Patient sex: M
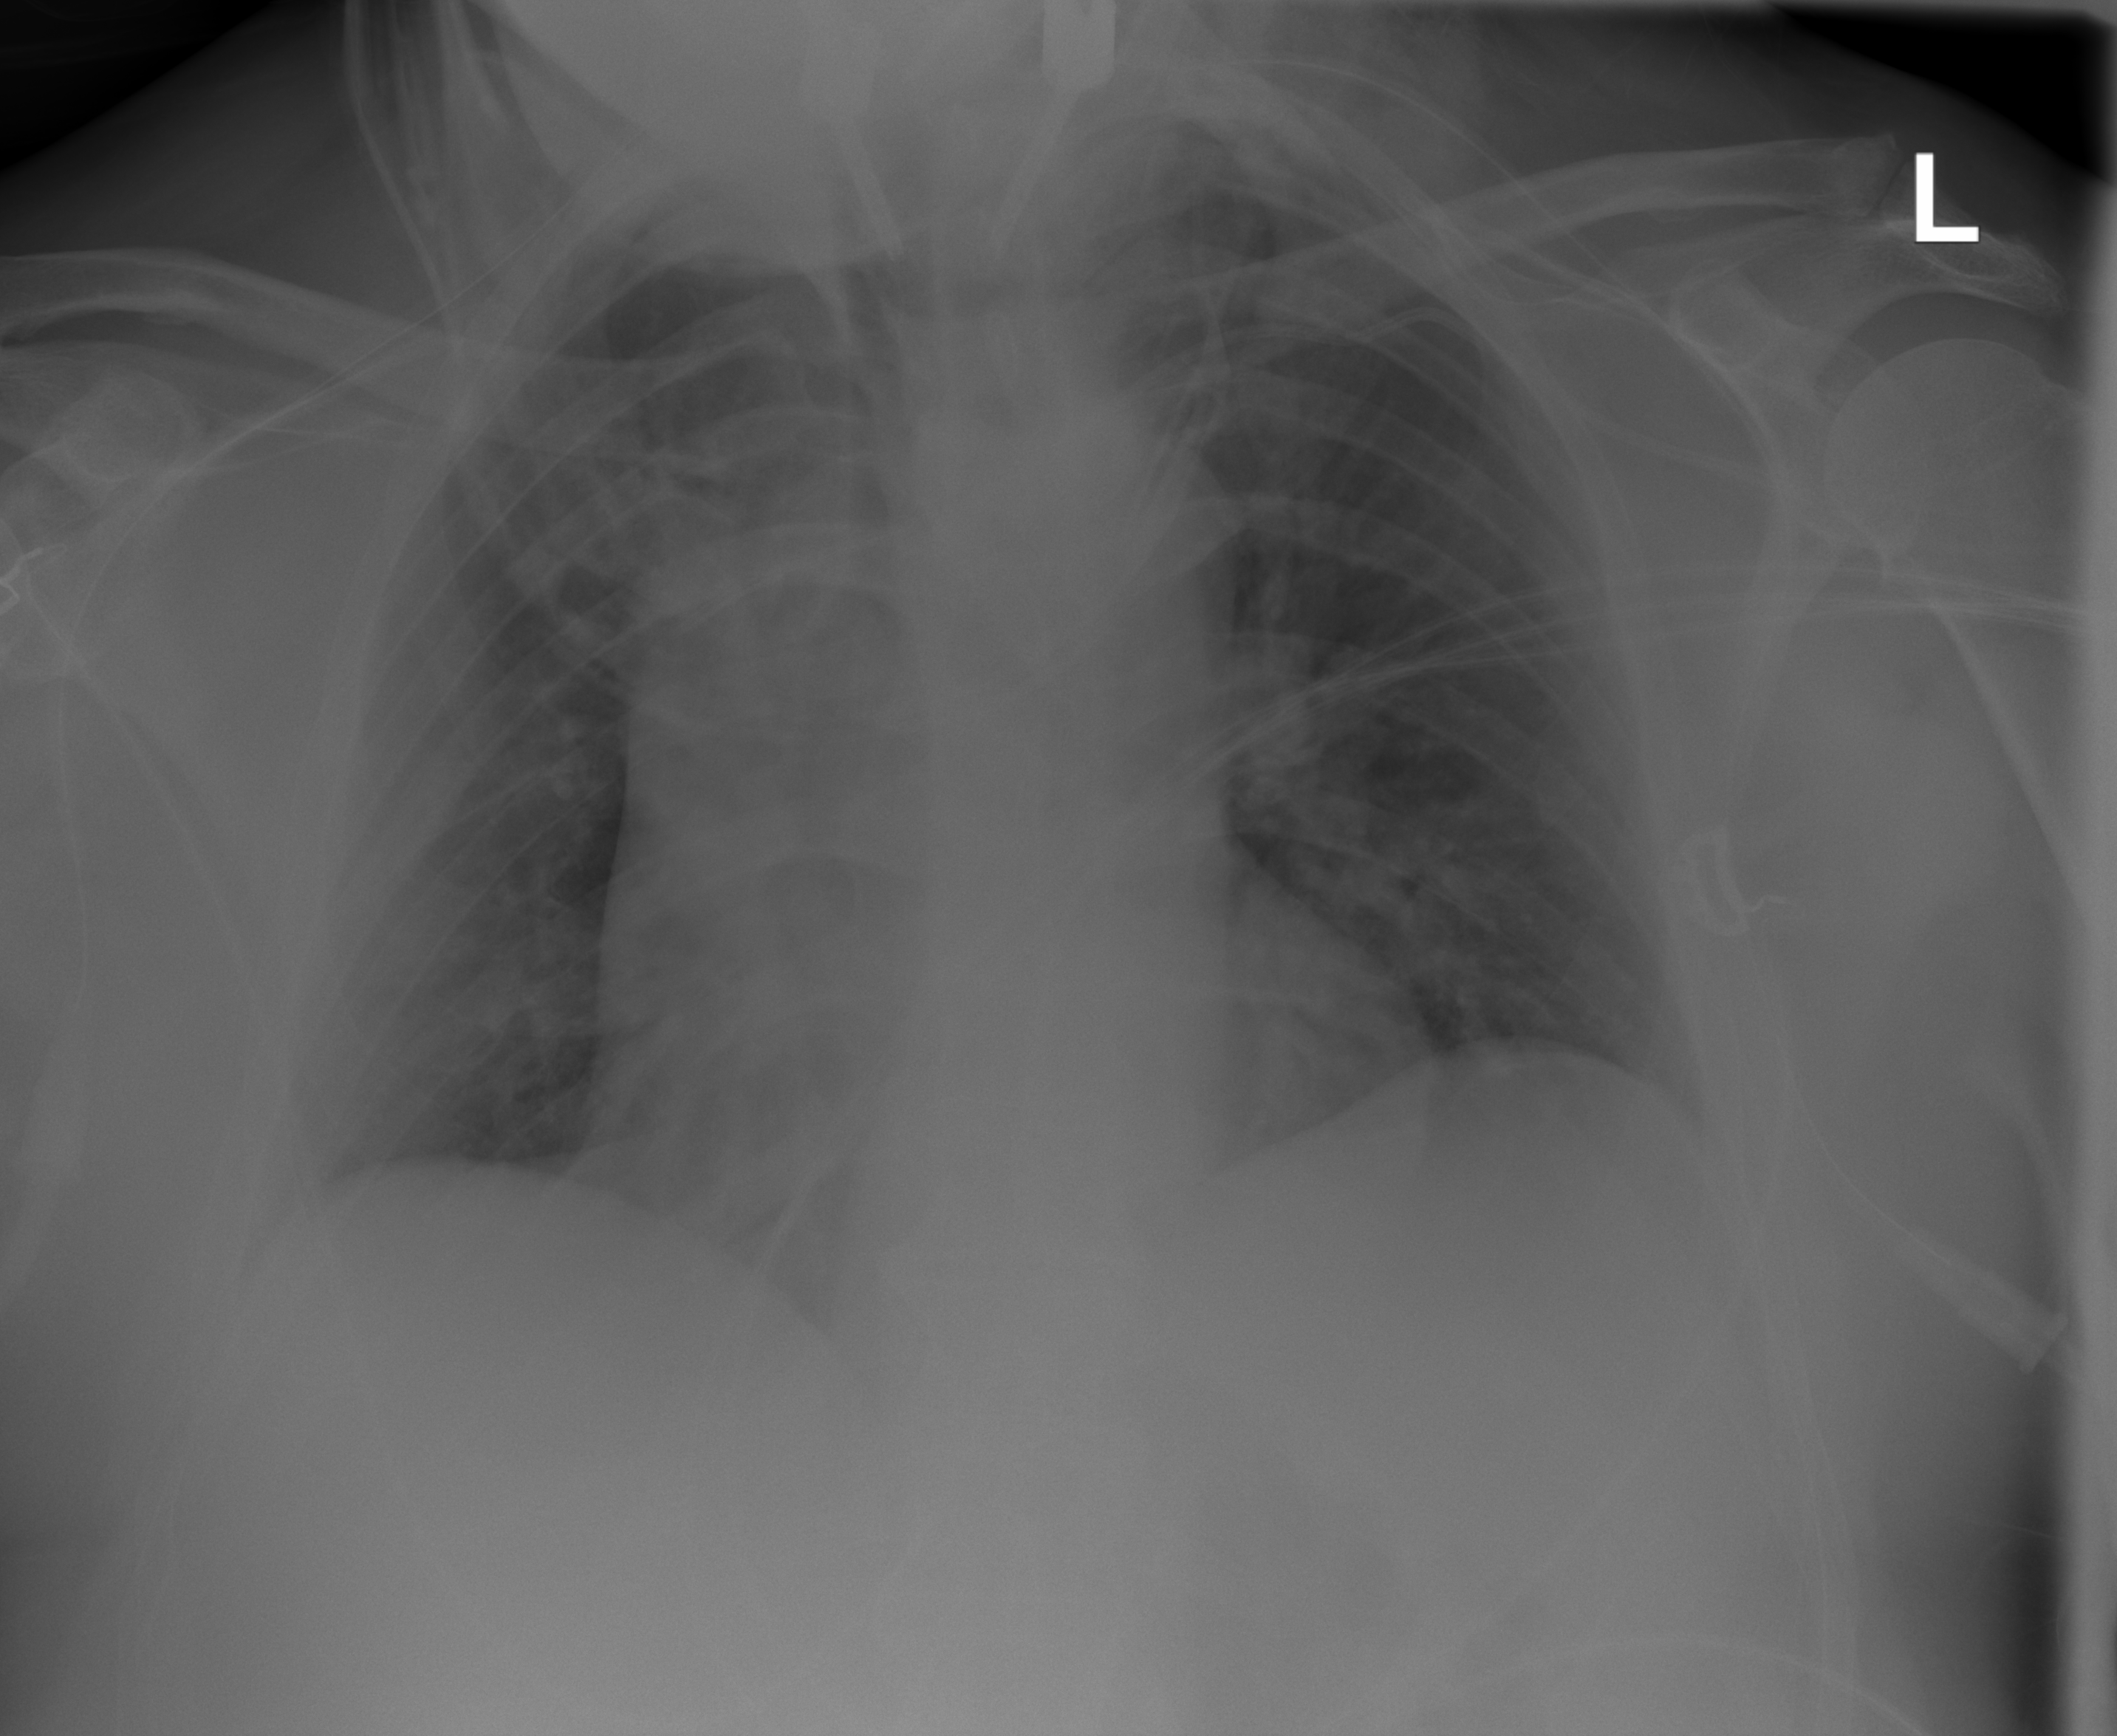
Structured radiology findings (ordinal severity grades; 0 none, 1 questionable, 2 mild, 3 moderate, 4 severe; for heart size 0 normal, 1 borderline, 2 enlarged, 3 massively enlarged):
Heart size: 1
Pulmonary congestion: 1
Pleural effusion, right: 0
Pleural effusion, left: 0
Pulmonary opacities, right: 0
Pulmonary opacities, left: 0
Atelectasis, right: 0
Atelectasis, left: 0